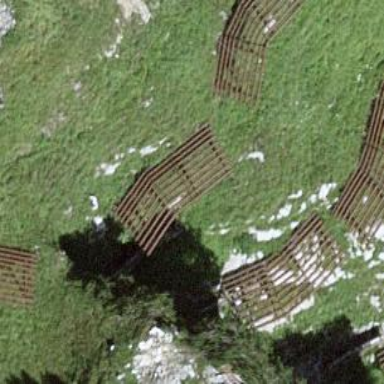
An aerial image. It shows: Structure designed as avalanche protection.